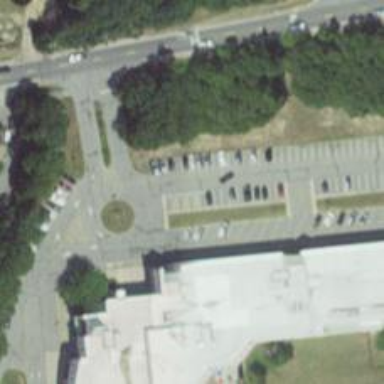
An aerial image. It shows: Parking space.